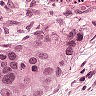
Metastatic tissue present: yes